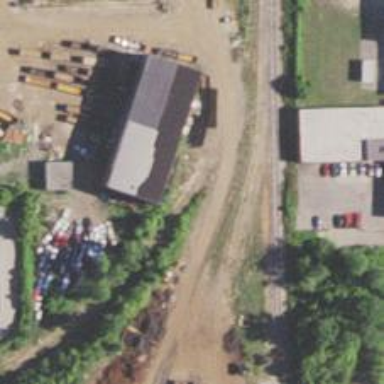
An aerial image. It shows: Railway spur service.